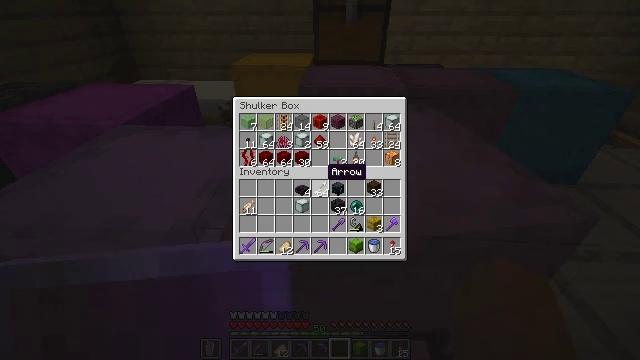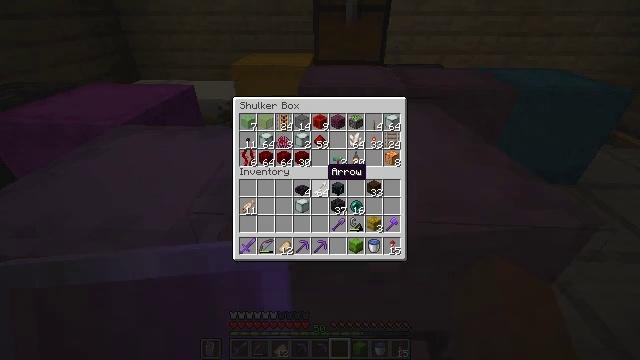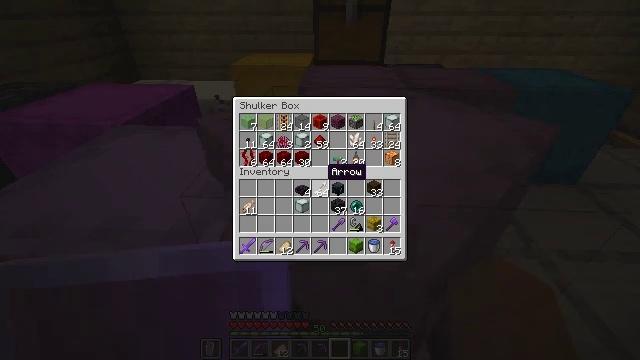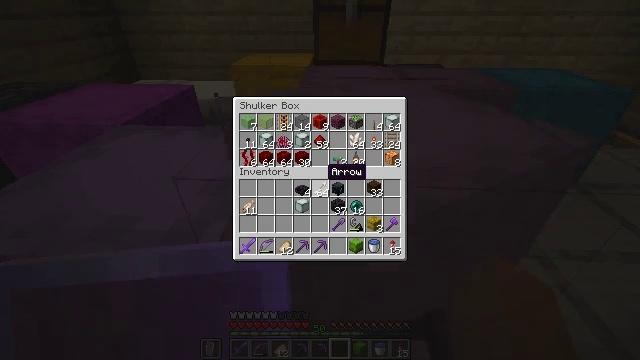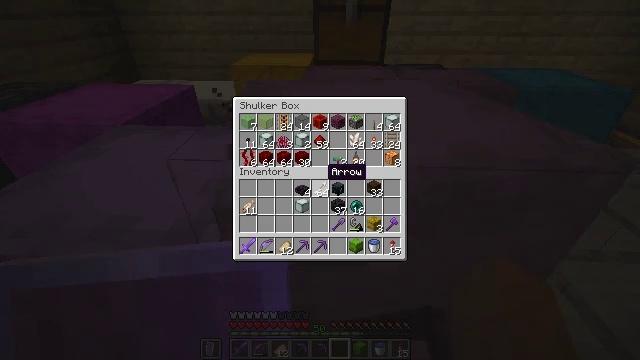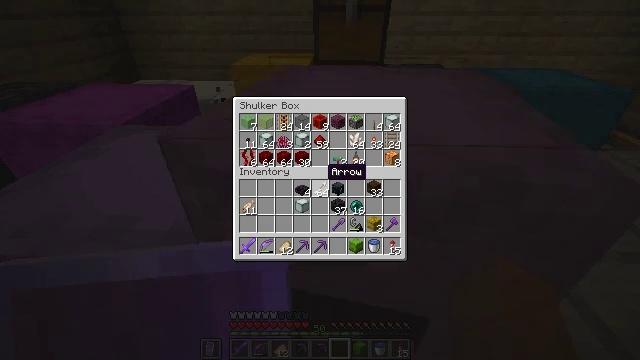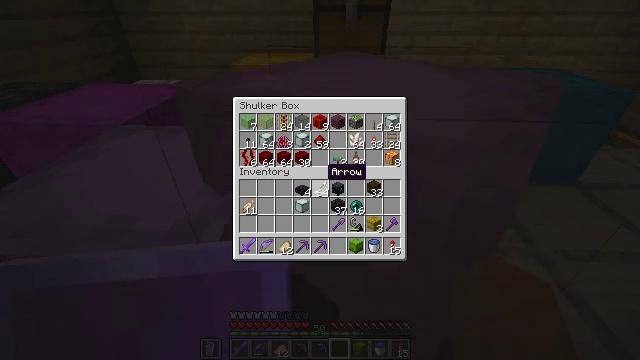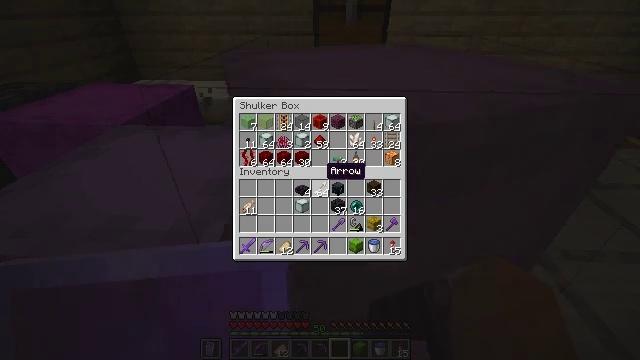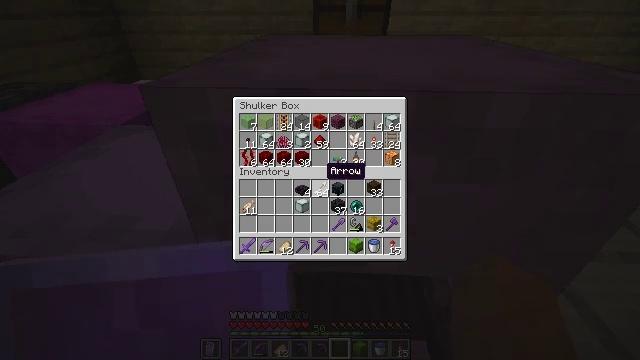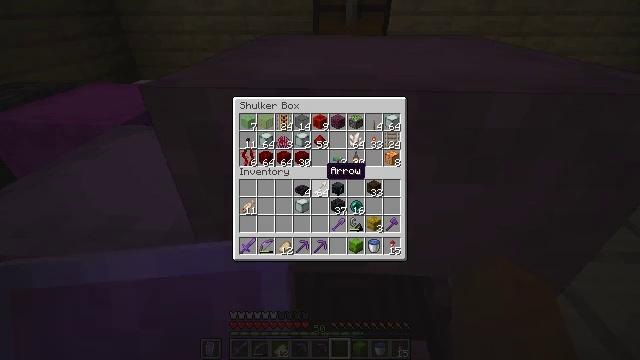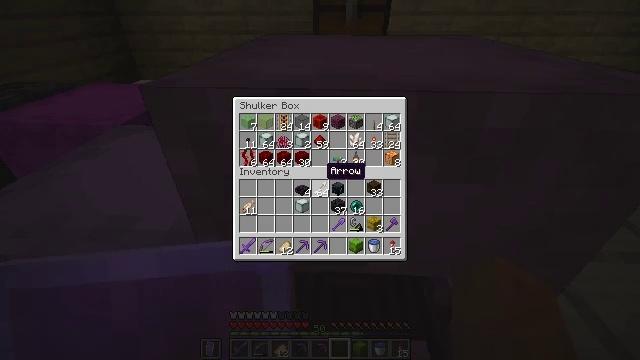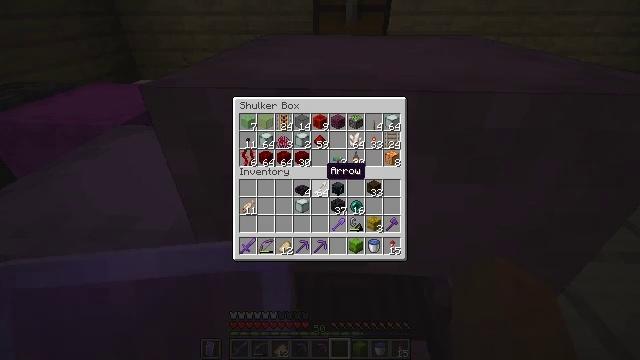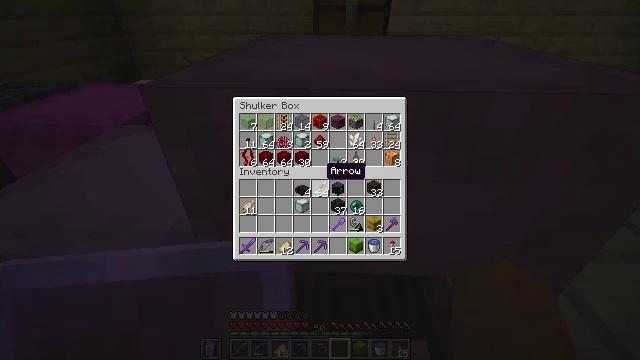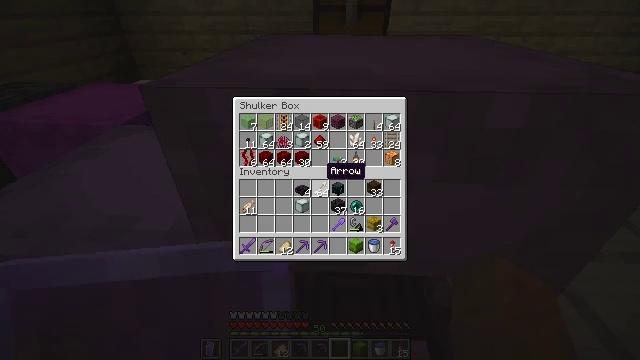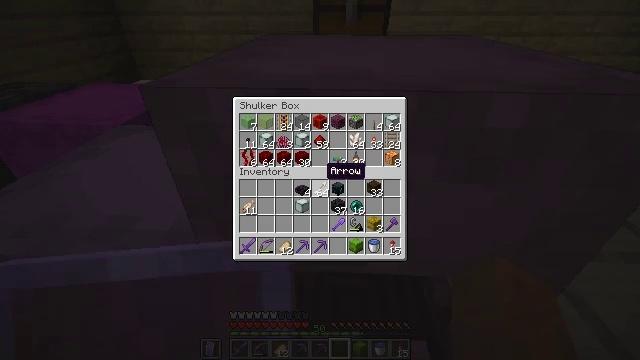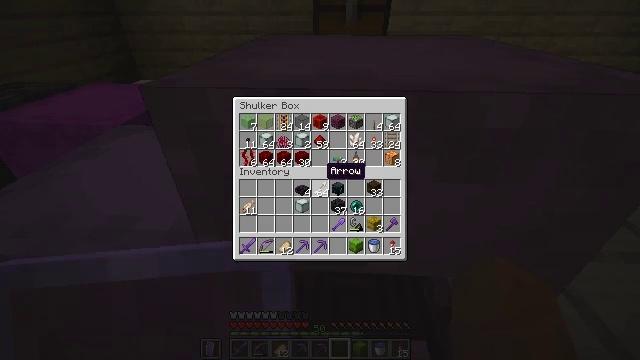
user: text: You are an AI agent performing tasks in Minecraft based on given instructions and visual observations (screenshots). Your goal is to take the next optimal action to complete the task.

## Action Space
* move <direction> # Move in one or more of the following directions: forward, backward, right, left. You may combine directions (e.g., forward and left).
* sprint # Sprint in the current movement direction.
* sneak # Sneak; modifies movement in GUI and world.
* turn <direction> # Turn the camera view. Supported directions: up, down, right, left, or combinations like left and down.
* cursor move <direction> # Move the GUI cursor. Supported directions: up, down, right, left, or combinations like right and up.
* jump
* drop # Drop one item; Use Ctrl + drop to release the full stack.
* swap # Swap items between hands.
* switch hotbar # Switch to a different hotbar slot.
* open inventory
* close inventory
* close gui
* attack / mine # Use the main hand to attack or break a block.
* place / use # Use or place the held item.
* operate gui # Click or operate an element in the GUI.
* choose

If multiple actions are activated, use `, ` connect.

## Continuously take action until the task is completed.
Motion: motion action
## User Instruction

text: Retrieve the shulker box into the inventory.
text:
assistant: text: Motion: no_op
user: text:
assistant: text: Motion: no_op
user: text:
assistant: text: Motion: no_op
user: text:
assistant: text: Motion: no_op
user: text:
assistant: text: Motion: no_op
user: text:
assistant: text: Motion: no_op
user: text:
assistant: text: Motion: no_op
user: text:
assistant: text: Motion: no_op
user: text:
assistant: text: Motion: no_op
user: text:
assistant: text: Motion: no_op
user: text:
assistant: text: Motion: no_op
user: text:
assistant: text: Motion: no_op
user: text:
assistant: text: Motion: no_op
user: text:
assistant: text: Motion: no_op
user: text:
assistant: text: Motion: no_op
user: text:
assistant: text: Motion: no_op
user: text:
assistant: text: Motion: no_op
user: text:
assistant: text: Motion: no_op
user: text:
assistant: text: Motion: no_op
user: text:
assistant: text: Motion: no_op
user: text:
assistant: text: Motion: no_op
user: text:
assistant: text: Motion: no_op
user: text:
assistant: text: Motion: no_op
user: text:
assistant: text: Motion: no_op
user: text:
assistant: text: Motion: no_op
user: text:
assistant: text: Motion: no_op
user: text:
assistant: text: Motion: no_op
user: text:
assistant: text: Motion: no_op
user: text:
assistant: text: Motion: no_op
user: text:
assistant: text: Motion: no_op